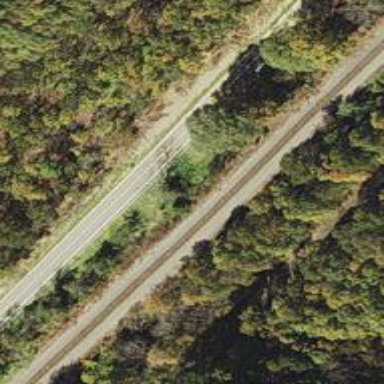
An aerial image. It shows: Asphalt road classified as primary highway.